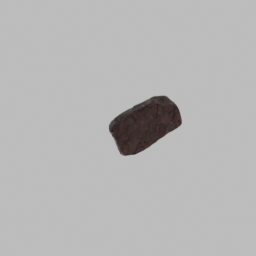
Label: nature